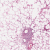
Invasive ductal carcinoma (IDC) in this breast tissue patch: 0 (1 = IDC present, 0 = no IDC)